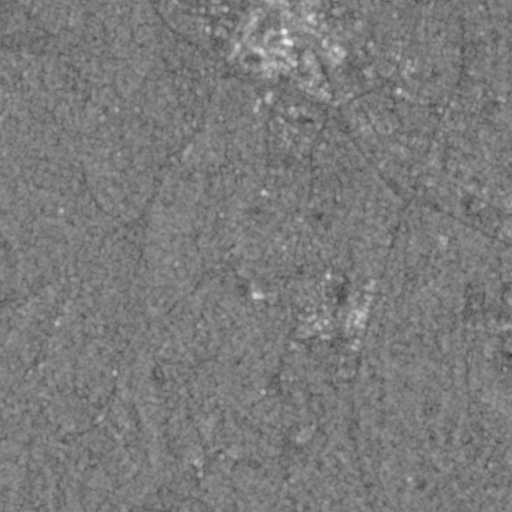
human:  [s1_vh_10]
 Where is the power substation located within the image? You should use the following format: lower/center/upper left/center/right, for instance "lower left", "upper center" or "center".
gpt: The power substation is located in the lower left of the image.
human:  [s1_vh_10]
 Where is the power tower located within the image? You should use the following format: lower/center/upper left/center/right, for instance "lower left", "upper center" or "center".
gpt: The power tower is located in the lower left of the image.
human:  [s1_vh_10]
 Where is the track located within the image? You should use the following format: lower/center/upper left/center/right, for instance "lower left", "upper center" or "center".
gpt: The track is located in the center right of the image.
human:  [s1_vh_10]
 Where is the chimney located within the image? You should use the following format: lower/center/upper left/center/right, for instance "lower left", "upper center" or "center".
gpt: The chimney is located in the upper right of the image.
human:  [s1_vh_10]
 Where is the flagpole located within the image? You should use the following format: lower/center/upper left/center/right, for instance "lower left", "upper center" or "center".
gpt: The flagpole is located in the center right of the image.
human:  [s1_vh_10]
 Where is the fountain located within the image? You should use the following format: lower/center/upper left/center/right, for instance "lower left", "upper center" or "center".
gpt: The fountain is located in the upper center of the image.
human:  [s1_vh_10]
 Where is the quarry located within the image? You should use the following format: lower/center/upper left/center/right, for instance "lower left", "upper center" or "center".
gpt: There is no quarry in the image.

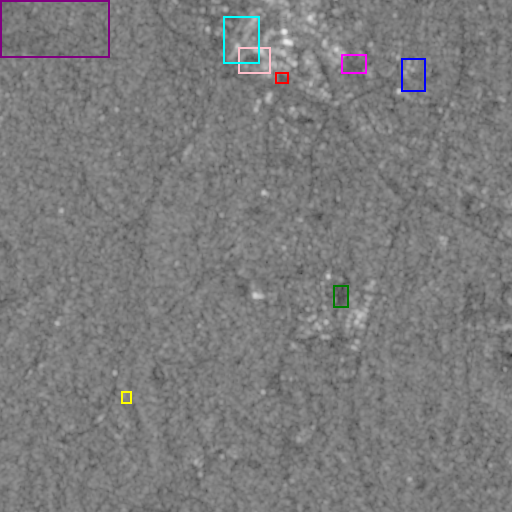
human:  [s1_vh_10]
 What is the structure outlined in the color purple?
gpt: The structure outlined in purple is a park.
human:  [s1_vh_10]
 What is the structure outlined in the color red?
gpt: The structure outlined in red is a parking garage.
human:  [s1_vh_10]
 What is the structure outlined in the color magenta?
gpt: The structure outlined in magenta is a parking lot.
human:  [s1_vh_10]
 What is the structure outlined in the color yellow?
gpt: The structure outlined in yellow is a power substation.
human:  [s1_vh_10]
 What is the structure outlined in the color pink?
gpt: The structure outlined in pink is a stadium.
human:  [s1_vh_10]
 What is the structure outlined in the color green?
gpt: The structure outlined in green is a track.
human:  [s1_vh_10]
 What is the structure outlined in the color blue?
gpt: The structure outlined in blue is a building.
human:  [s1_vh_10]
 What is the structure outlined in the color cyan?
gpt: The structure outlined in cyan is a building.
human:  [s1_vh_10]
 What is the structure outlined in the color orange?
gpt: There is no orange outline.